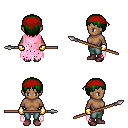
a pixel art fantasy rpg character, female body template, human, dark skin, pink tattered cape, teal pants, green plain hairstyle, red bandana, gold gloves, maroon shoes, spear, four views (front, back, left, right), 2x2 character sprite sheet, small pixel art, hard edges, no anti-aliasing